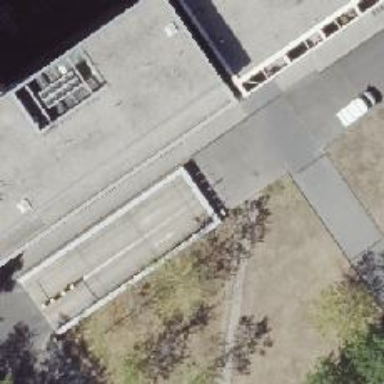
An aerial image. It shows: Parking entrance.